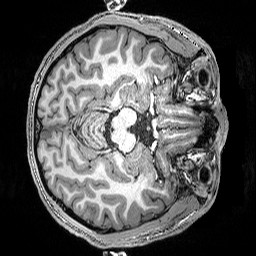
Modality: T1w
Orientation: axial
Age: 18
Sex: male